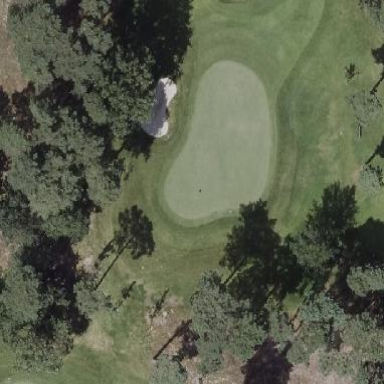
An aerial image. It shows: Golf green.